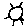
Label: sun